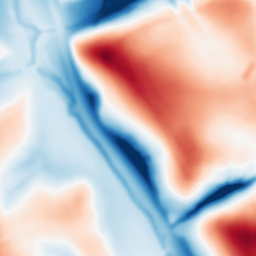
Category: multiscale
Decomposition family: dog_multiscale
Decomposition parameters: sigma_ratio: 2
n_scales: 4
base_sigma: 2
Upsampling method: sinc_blackman
Upsampling parameters: scale: 4
kernel_size: 16
Upsampling scale: 4